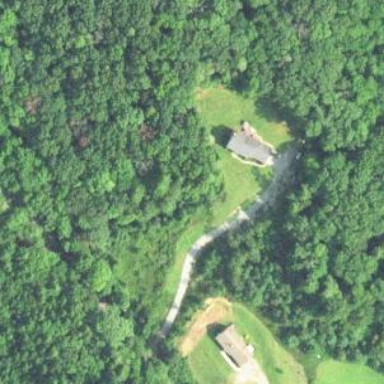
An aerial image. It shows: Residential driveway designated as service road.